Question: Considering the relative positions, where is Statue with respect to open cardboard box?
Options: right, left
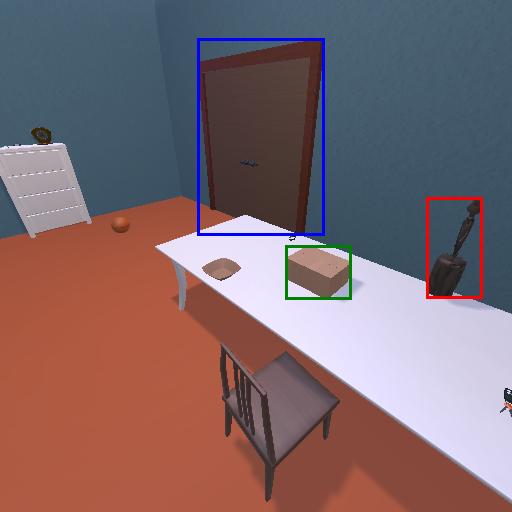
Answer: right